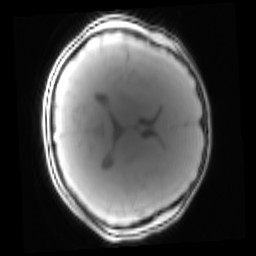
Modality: PDw
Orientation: axial
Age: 12
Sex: female
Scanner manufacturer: siemens
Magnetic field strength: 3 T
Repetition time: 0.25 s
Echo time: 0.00103 s